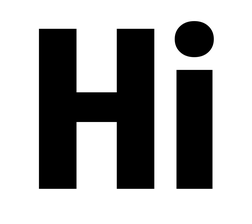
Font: Roboto_Condensed_Black